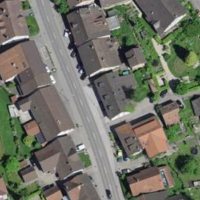
EUNIS habitat code: 54
Species observed at this site:
Tussilago farfara
Fritillaria meleagris